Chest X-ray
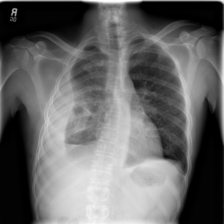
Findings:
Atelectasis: negative
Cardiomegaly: negative
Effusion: positive
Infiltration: negative
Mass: negative
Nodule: negative
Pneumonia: negative
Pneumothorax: negative
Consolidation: negative
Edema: negative
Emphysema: negative
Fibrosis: negative
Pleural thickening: negative
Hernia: negative